Interaction volume radius: 10 \u00c5
Interaction volume height: 35 \u00c5
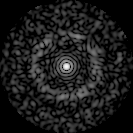
Disorder parameter: 0.8298